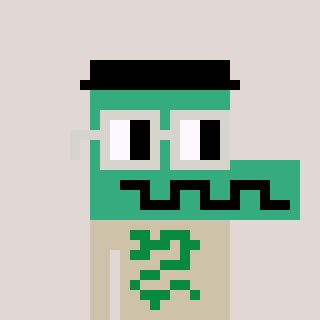
a pixel art character with square light gray glasses, a crocodile-shaped head and a bege-colored body on a warm background